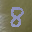
Label: 8